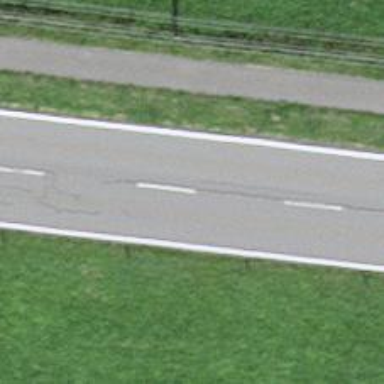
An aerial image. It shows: Primary road with asphalt surface.